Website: home-depot
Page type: address-validator
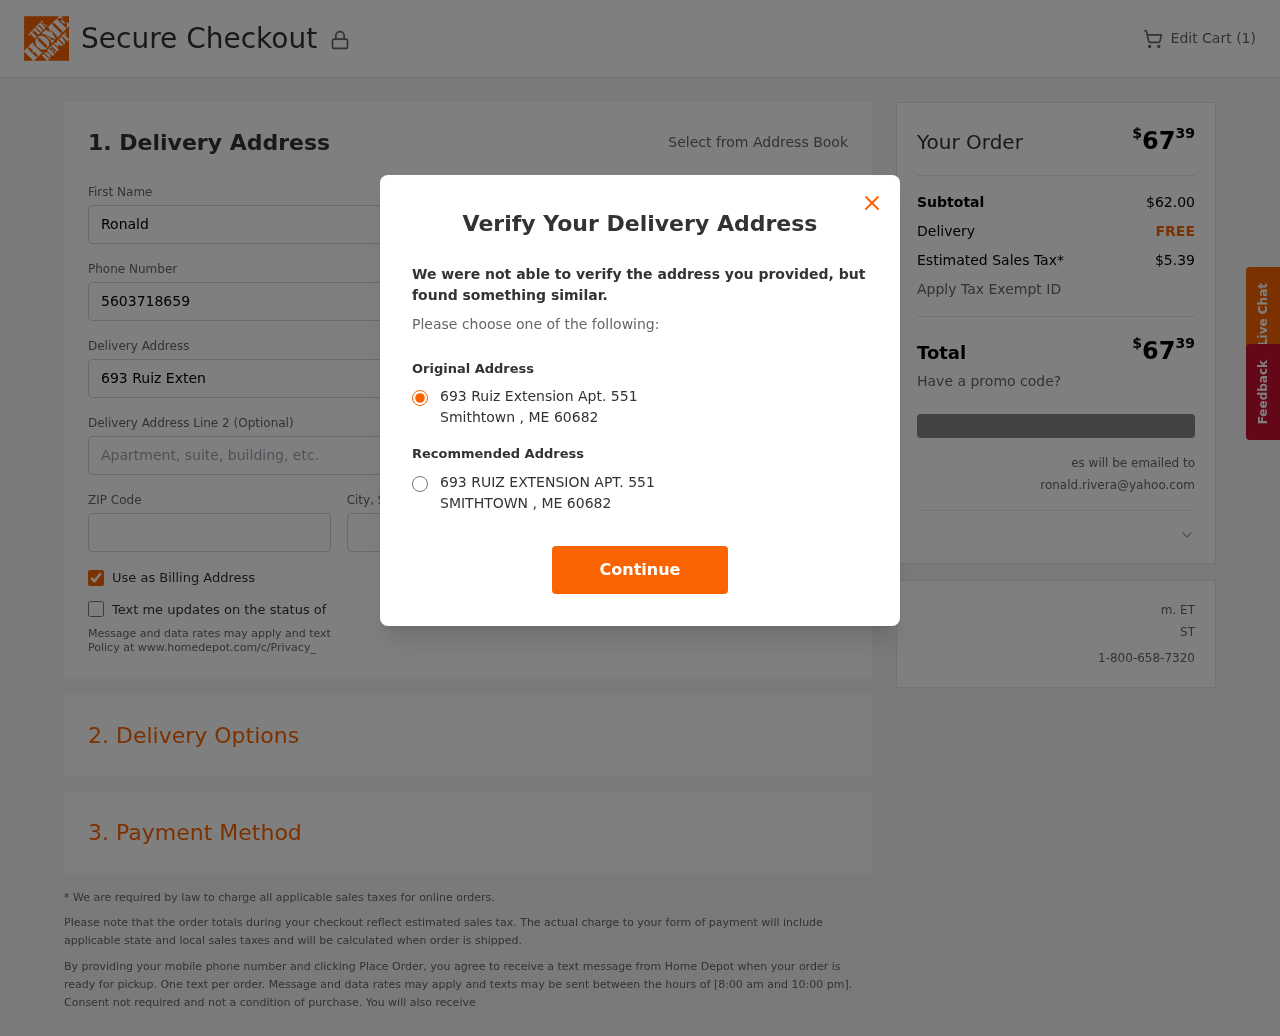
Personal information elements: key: PII_CITY
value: Smithtown
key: PII_EMAIL
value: ronald.rivera@yahoo.com
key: PII_POSTCODE
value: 60682
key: PII_STATE_ABBR
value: ME
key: PII_STREET
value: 693 Ruiz Extension Apt. 551
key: PII_FIRSTNAME
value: Ronald
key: PII_LASTNAME
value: Rivera
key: PII_PHONE
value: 5603718659
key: PII_STREET2
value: Suite 750
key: PII_CITY_STATE
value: Smithtown, ME
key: PII_STREET_ALT
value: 693 RUIZ EXTENSION APT. 551
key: PII_CITY_ALT
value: SMITHTOWN
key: PII_POSTCODE_FULL
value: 60682
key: PII_POSTCODE_NUMERIC
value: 60682
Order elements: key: ORDER_NUM_ITEMS
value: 1
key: ORDER_TOTAL
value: $6739
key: ORDER_SUBTOTAL
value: $62.00
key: ORDER_SHIPPING_COST
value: FREE
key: ORDER_TAX
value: $5.39